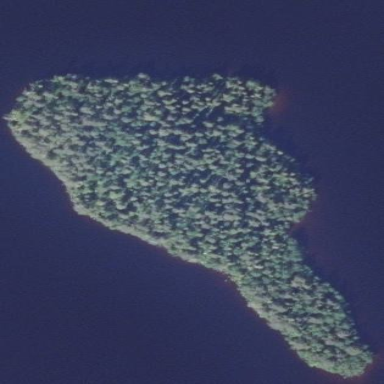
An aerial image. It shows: Islet.